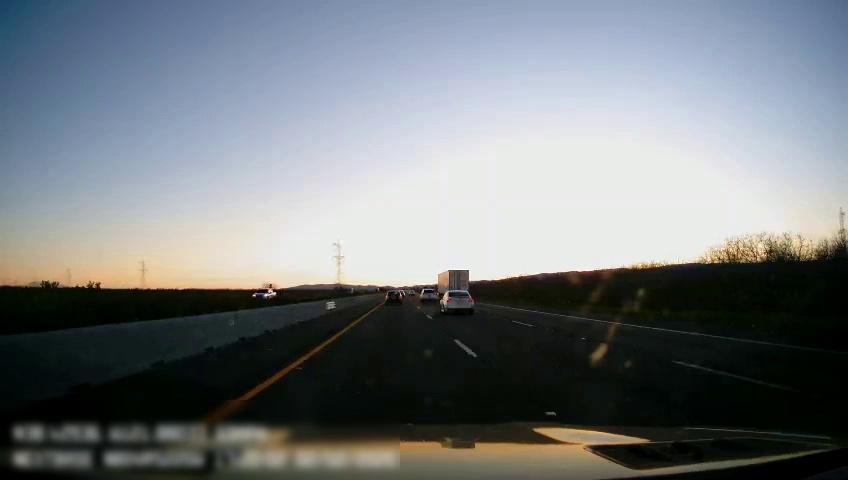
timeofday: Day
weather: Sunny
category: Drivable Space
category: Vehicles | Car
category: Vehicles | Truck
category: Vehicles | SUV
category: Vehicles | Truck
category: Vehicles | SUV
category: Lanes | Current Lane
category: Lanes | Current Lane
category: Lanes | Alternate Lane
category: Lanes | Alternate Lane